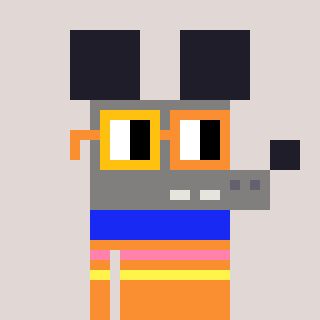
a pixel art character with square yellow and orange glasses, a mouse-shaped head and a orange-colored body on a warm background